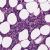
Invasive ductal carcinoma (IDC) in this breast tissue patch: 1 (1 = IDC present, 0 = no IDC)